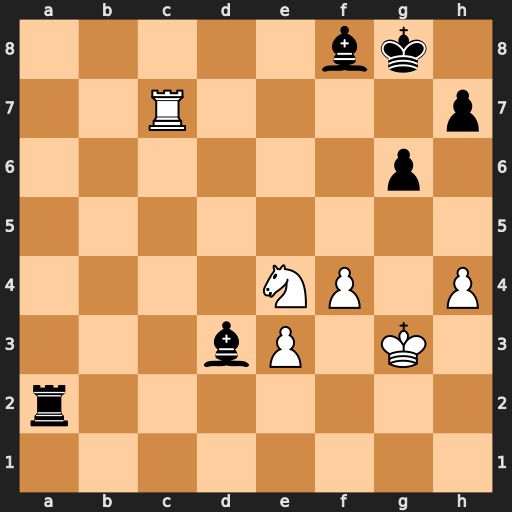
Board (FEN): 5bk1/2R4p/6p1/8/4NP1P/3bP1K1/r7/8
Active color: w
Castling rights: -
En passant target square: -
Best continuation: Nf6+ Kh8 Rxh7#